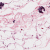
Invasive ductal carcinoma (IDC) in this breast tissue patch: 0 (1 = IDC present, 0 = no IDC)